Question: Most people, when they implement study Huffman algorithm, prefer to store frequency array, not Huffman tree. But sometimes I would like to store Huffman tree. For example, It allows immediately decode data.

Unfortunately, I do not know, how to restore frequency array from Huffman tree. Furthermore, I do not know, it is possible or not.
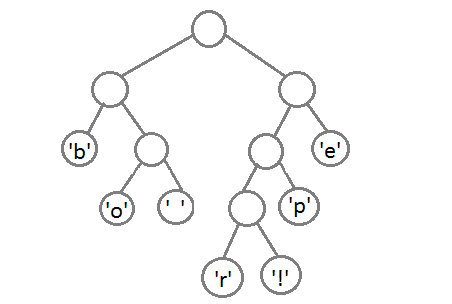
Answer: It is not clear why you want to restore the frequency array. As you said, the tree is all you need to decode. (You don't even need to send the tree -- you can just send the number of bits for each symbol, and generate a canonical Huffman code from that.)
You do not have enough information to recover the original frequency array. However you can easily construct frequency array that would reproduce that tree. Make the longest codes frequency 1, codes with one bit less frequency 2, two bits less frequency 4, and so on.